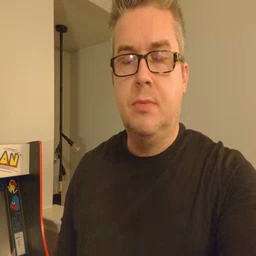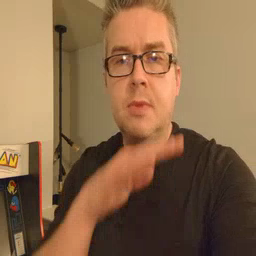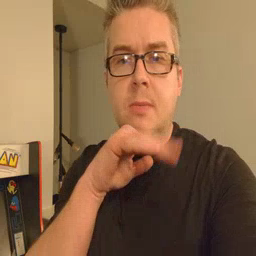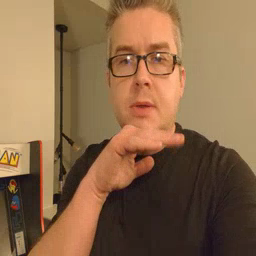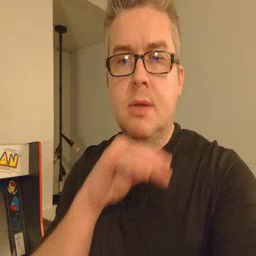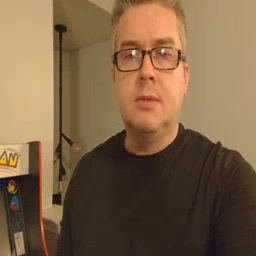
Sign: pig